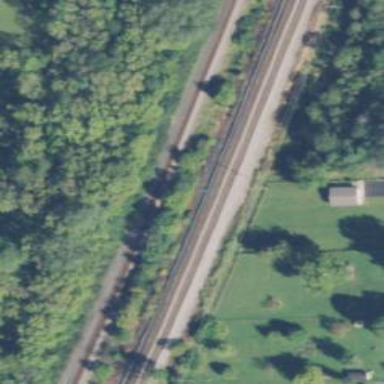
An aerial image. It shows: Railway track.